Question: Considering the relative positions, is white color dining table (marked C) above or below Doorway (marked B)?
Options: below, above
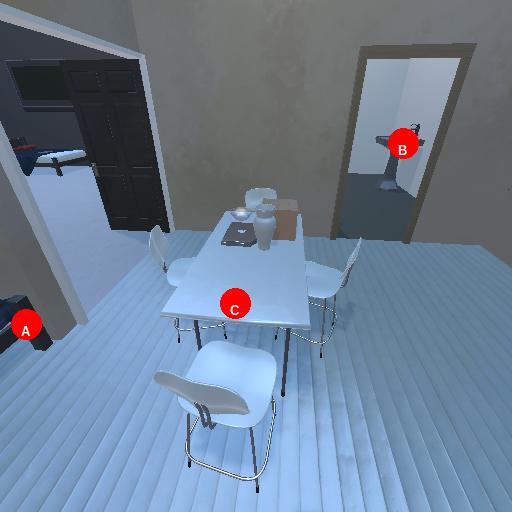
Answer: below